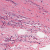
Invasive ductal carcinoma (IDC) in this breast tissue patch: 1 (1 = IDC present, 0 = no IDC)